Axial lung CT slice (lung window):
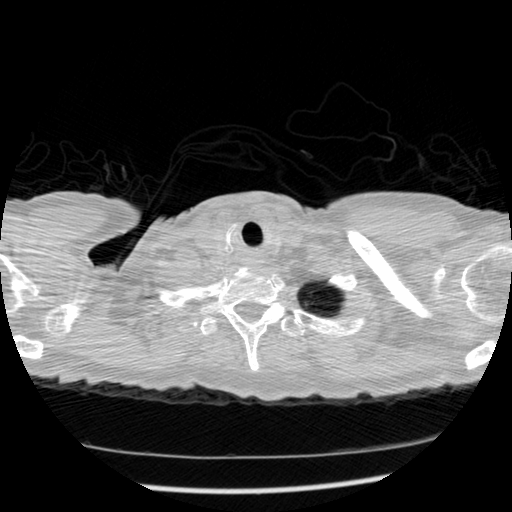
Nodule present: no